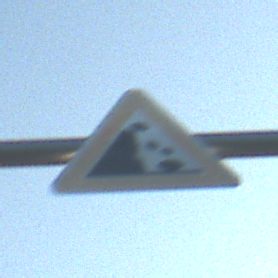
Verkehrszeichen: SteinschlagLinks
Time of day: MorningAfternoon
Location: Outdoor (Nature)
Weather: Clear
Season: NotSpecified
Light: Natural